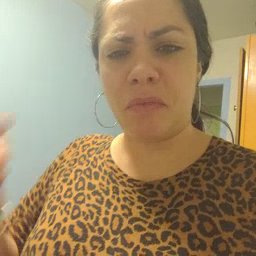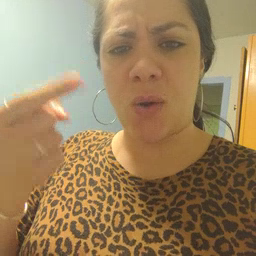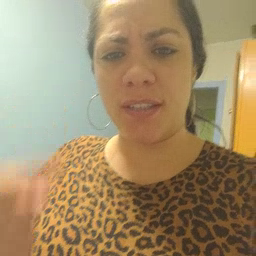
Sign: owie